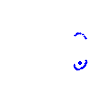
Particle: kaon